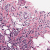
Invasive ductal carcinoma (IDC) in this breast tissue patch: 1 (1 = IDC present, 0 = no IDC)